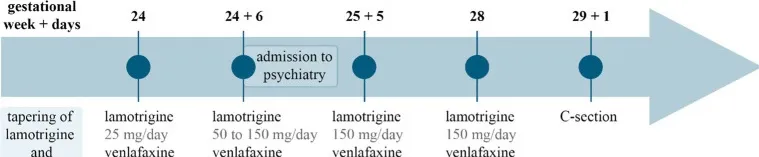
Timeline of drug treatment. The image summarizes drug treatment changes over time. Gestational week and days are marked at the top, and pharmacotherapy is listed below. Circles and lines in the middle mark the time points related to each drug list. PRN, pro re nata, as needed; C-section, cesarean section.
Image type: chart (chart)